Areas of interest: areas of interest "Cultural Palace"
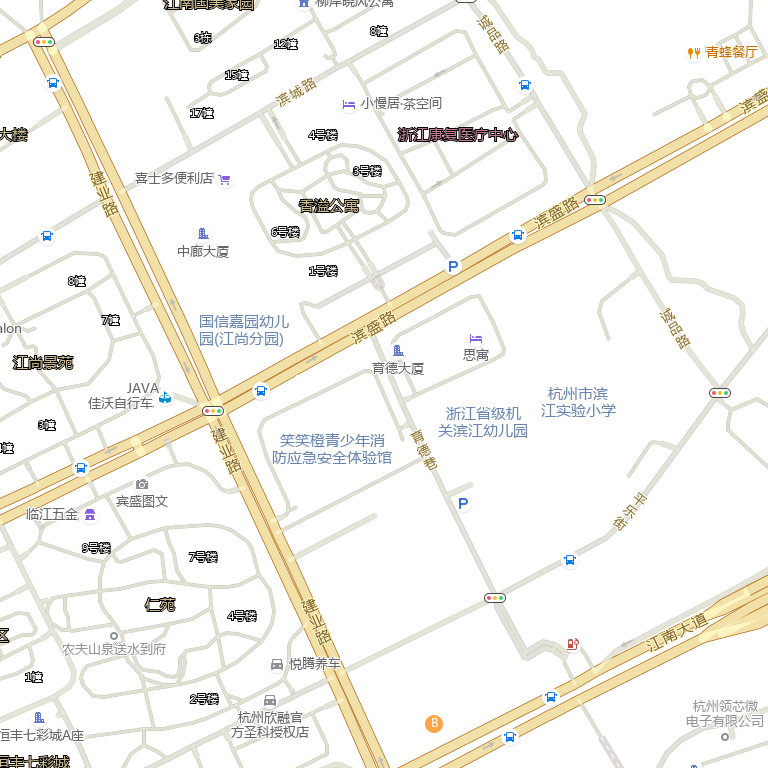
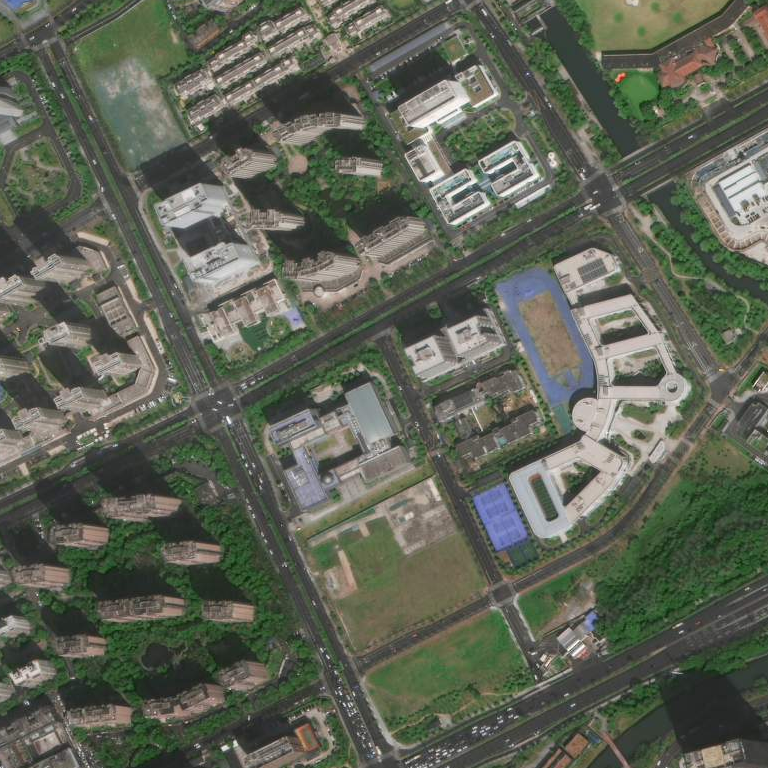